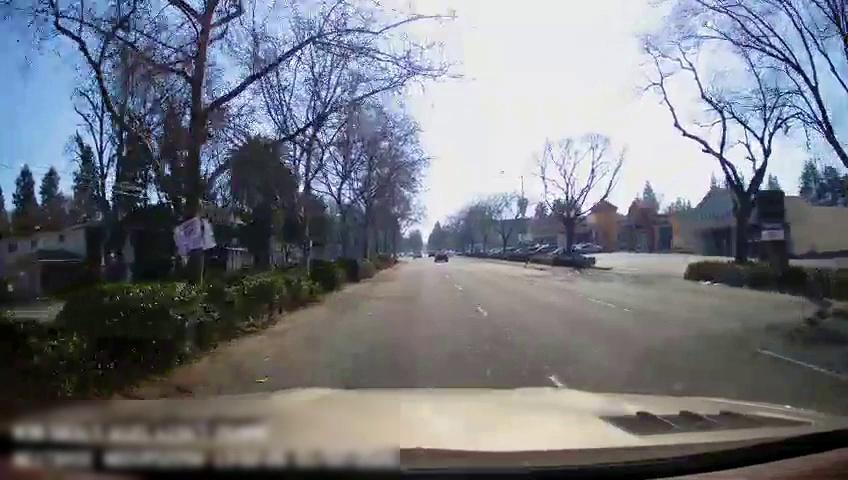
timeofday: Day
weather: Sunny
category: Drivable Space
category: Vehicles | Car
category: Vehicles | SUV
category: Lanes | Current Lane
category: Lanes | Alternate Lane